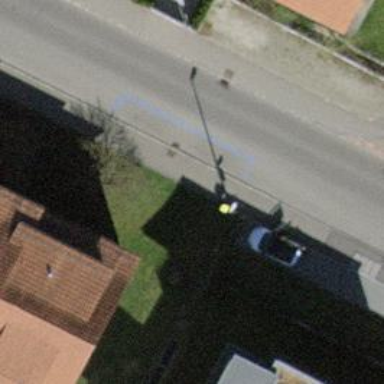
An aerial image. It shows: Post box.